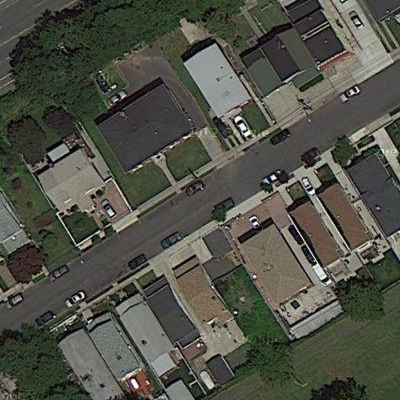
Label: Resident